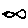
Label: fish